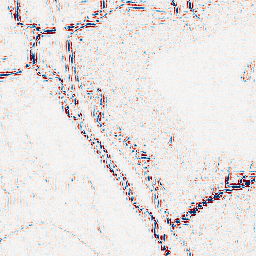
Category: wavelet
Decomposition family: wavelet_reverse_biorthogonal
Decomposition parameters: wavelet: rbio1.3
level: 2
Upsampling method: sinc_blackman
Upsampling parameters: scale: 2
kernel_size: 16
Upsampling scale: 2